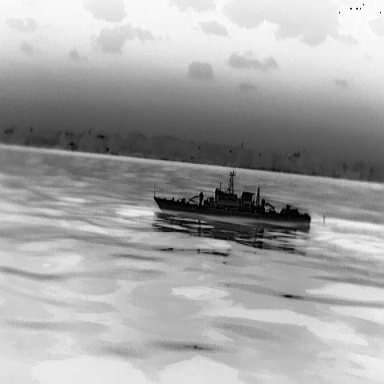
There is a warship in the infrared image.